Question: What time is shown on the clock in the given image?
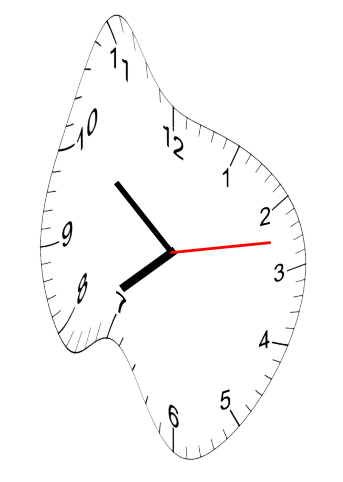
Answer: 07:51:13